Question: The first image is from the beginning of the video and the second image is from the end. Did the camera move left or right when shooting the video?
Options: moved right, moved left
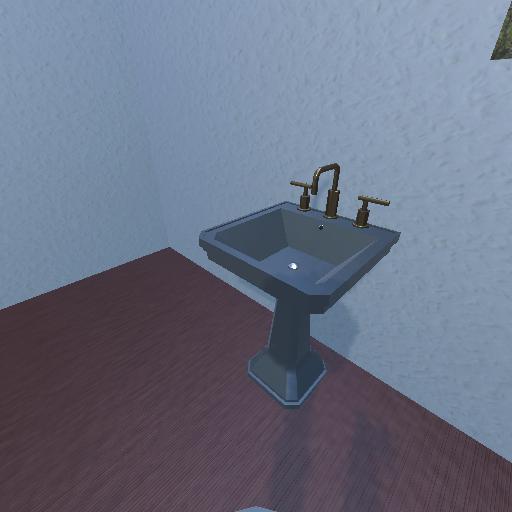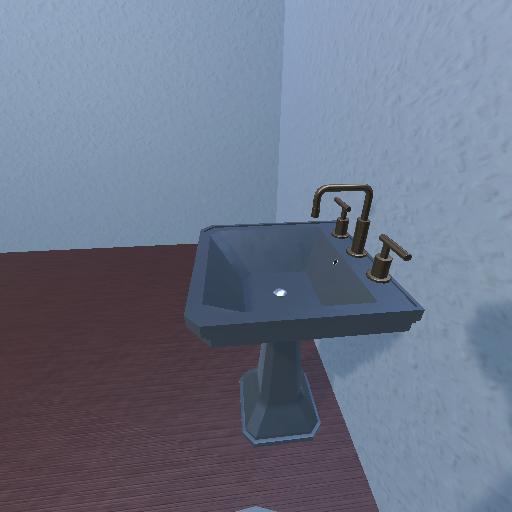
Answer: moved right